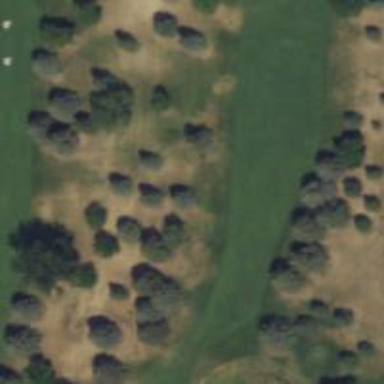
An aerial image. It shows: Golf hole.